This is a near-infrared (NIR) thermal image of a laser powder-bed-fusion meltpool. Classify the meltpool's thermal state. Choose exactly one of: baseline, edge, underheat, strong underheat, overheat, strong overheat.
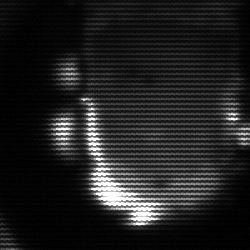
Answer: baseline